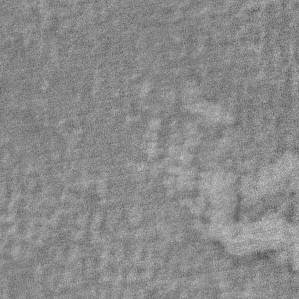
Label: frost